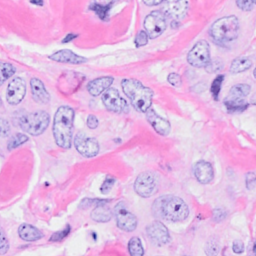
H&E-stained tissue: Breast